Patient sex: M
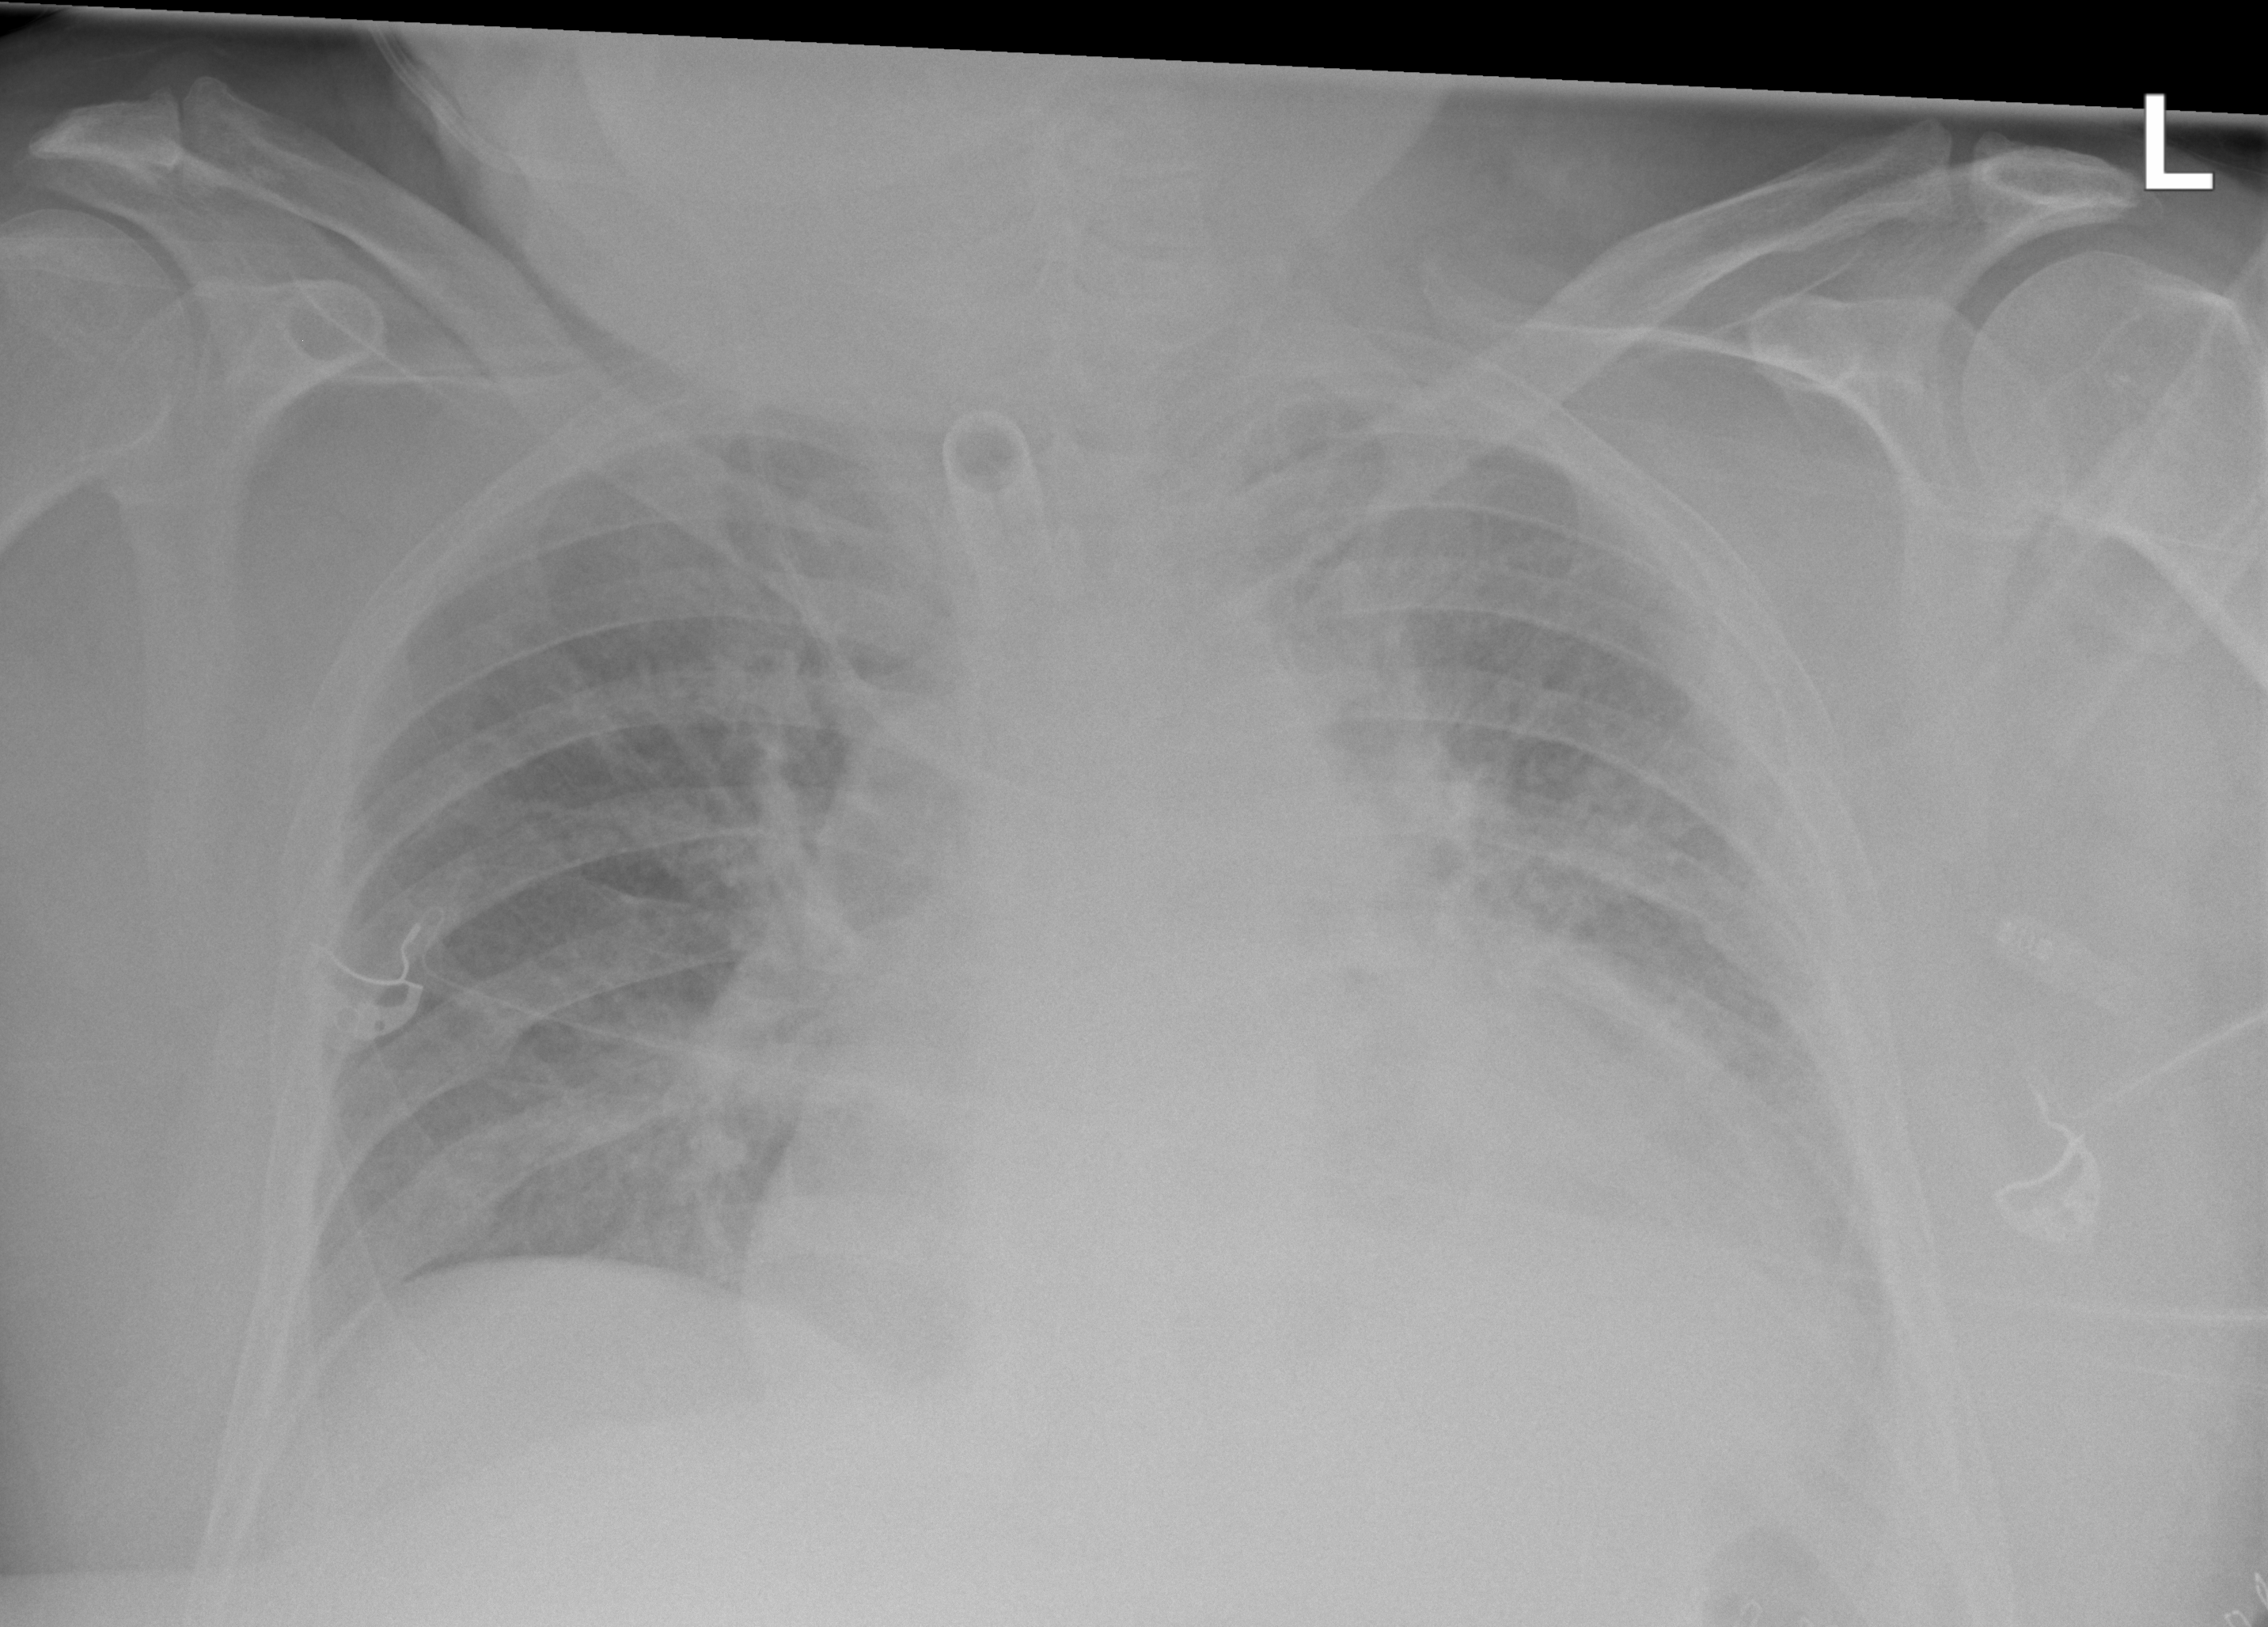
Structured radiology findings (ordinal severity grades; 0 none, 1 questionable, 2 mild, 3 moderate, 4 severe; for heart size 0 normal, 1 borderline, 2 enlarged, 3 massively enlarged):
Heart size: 2
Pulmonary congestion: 2
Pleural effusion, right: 0
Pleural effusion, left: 2
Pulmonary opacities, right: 0
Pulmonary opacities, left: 0
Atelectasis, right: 0
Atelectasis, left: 2